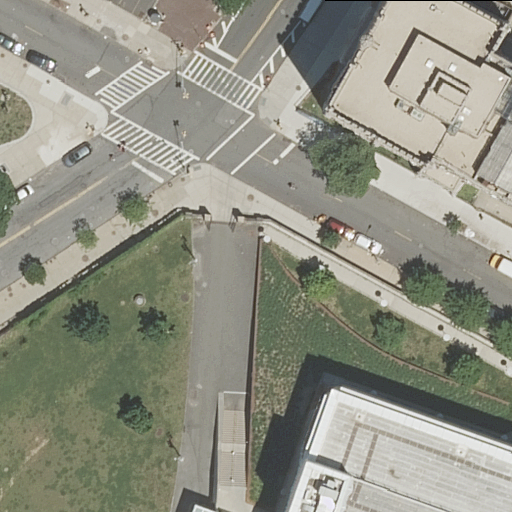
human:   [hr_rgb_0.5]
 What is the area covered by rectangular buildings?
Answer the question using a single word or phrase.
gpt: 135m2

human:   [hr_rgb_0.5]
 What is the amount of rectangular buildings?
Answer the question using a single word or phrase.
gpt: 1

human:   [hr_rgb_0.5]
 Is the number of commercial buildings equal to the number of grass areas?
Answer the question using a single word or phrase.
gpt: no

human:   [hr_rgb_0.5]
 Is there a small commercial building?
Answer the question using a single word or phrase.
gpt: no

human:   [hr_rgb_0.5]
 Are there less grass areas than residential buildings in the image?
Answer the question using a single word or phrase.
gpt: no

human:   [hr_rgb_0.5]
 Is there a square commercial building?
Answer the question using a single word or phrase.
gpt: no

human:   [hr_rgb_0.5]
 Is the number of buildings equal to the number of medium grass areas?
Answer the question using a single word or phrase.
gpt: no

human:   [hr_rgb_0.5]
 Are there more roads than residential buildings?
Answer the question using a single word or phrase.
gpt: yes

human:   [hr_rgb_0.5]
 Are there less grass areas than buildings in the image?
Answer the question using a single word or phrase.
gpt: yes

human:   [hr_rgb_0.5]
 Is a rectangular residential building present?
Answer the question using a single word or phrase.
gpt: yes

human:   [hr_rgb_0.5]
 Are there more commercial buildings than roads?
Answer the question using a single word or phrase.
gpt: no

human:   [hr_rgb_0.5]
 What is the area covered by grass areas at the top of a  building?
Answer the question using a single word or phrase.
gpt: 0m2

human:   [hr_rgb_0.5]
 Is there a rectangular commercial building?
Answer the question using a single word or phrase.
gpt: no

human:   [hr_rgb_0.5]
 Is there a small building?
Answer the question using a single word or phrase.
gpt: no

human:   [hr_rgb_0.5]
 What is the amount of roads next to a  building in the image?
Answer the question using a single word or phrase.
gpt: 5

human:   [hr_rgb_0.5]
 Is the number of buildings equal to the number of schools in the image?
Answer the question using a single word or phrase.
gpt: no

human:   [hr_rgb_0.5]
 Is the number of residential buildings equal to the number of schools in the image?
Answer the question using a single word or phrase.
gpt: yes

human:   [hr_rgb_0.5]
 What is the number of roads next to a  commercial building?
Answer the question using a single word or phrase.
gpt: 0

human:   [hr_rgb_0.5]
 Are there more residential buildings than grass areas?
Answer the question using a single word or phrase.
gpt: no

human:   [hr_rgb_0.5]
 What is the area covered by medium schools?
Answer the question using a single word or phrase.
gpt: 0m2

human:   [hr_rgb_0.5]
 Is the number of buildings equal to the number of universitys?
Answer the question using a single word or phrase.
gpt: no

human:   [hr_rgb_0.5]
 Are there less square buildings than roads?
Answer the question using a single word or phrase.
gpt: yes

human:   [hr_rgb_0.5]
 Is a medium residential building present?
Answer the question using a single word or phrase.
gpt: yes

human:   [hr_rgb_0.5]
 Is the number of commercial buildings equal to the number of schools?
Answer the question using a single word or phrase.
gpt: no

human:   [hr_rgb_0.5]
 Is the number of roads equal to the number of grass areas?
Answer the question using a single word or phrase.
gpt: no

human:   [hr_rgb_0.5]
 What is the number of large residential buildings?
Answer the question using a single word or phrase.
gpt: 0

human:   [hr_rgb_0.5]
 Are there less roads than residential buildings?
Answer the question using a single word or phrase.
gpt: no

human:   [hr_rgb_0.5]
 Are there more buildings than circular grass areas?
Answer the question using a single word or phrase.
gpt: yes

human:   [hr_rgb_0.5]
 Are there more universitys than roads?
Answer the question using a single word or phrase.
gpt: no

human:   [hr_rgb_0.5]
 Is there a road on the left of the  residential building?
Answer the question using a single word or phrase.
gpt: yes

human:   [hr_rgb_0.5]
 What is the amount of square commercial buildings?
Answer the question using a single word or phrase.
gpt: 0

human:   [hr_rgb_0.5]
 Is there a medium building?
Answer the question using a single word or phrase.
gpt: yes

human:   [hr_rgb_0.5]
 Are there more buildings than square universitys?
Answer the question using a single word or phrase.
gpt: yes

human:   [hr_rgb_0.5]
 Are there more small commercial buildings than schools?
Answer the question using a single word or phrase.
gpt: no

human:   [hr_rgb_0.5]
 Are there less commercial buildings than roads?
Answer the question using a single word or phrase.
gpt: yes

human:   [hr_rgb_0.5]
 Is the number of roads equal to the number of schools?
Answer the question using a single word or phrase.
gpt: no